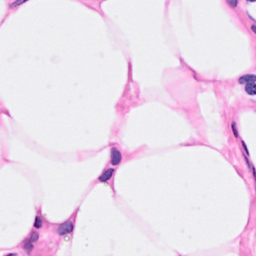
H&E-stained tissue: Breast